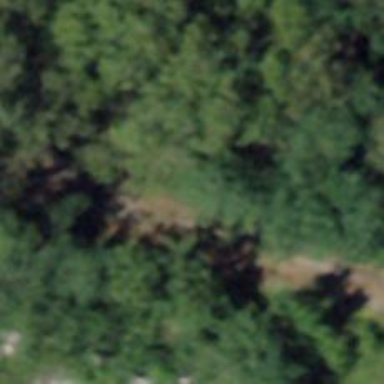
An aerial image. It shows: Dirt path.